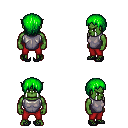
a pixel art fantasy rpg character, male body template, orc, green skin, steel chest armor, red pants, green plain hairstyle, ghillies, four views (front, back, left, right), 2x2 character sprite sheet, small pixel art, hard edges, no anti-aliasing